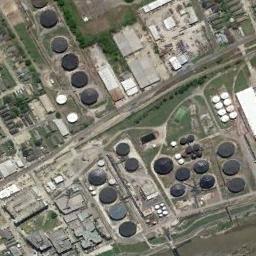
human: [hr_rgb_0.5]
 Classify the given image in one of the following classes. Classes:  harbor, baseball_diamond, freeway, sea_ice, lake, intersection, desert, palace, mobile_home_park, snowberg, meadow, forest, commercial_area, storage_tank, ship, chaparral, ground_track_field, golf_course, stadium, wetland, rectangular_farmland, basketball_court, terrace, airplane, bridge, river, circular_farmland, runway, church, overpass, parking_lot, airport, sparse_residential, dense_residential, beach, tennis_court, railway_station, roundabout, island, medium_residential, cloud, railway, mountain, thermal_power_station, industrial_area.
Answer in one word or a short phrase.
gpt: storage_tank